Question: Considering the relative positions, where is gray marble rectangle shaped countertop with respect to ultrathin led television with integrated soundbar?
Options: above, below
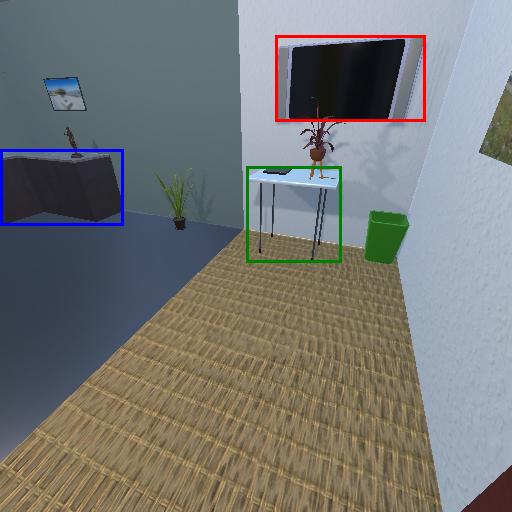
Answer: above